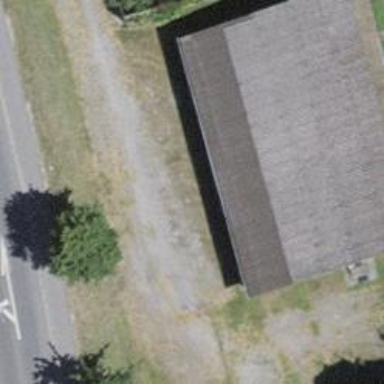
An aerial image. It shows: Shooting sport building.